Question: When doing multiple plots on the same figure in MATLAB, is there any way of annotating them such that the legend entries have arrows pointing to the plots that they're named for?
Here's an example of what I have in mind. I'd like to do this using code.

Note that <URL> and puts the text there. Given that I am not certain where the datapoints will lie, this is unhelpful for what I want to do.
I don't mind if the text shows up at a random place, actually. What's important is to have an arrow or some way of pointing to the plot that it is referencing.
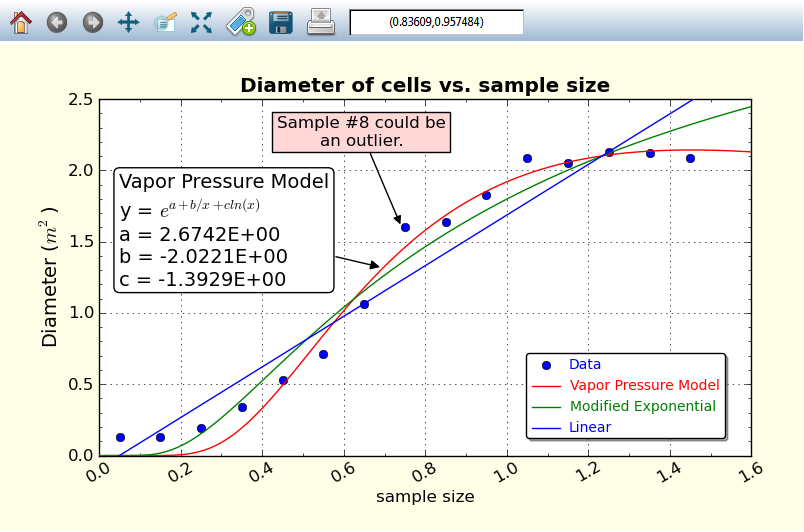
Answer: Take a look at the following Math works file exchange post:
<URL>
The code given here allows you to convert between data-space units and normalised figure units. The example given in the post seems to be doing almost exactly what you are asking.